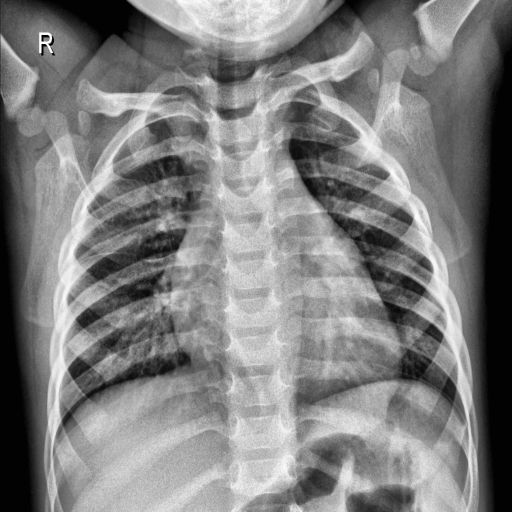
Finding: NORMAL